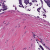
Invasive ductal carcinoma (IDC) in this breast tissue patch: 1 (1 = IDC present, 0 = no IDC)